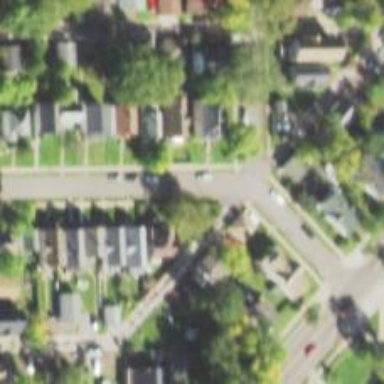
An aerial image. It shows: Alley classified as service road.